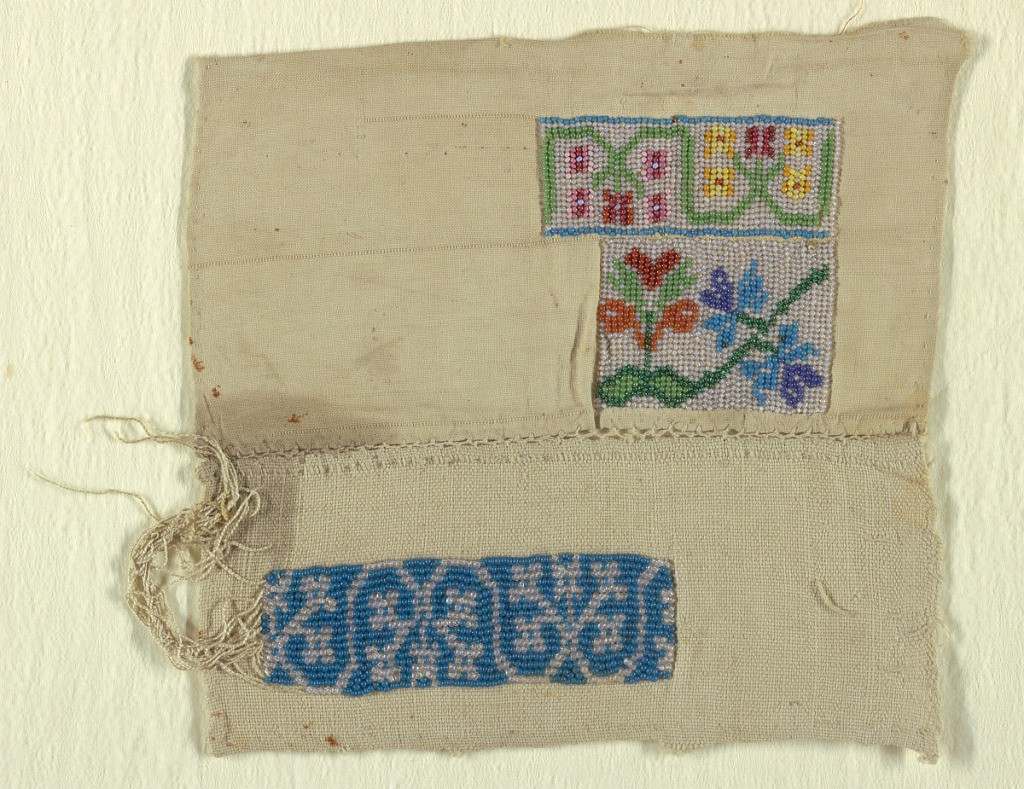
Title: Sampler
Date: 19th century
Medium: cotton, glass beads Technique: embroidered with beads on plain weave foundation
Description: Two small, incomplete beadwork samplers joined with needlework. Each has rectangles with floral borders executed in colored beadwork.